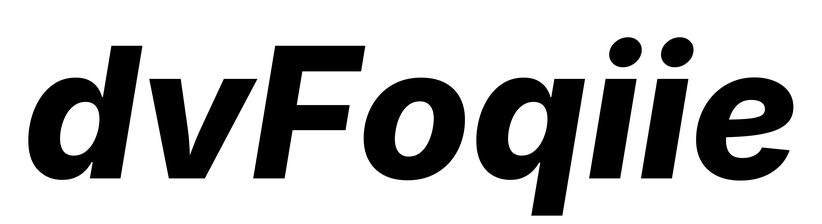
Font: Inter-Italic_ExtraBold_Italic